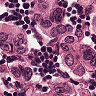
Metastatic tissue present: yes